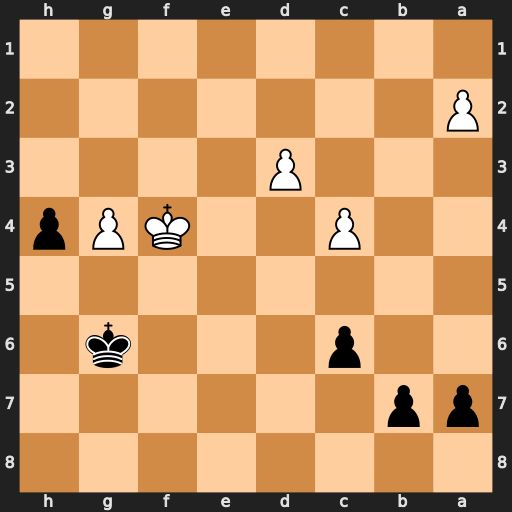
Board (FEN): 8/pp6/2p3k1/8/2P2KPp/3P4/P7/8
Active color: b
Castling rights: -
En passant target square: -
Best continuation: c5 g5 h3 Kg3 Kxg5